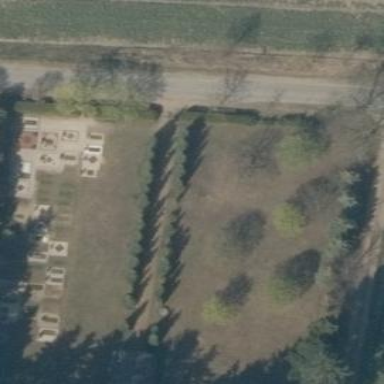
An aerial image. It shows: Cemetery.